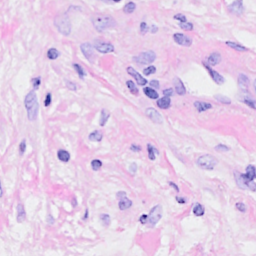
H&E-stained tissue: Breast